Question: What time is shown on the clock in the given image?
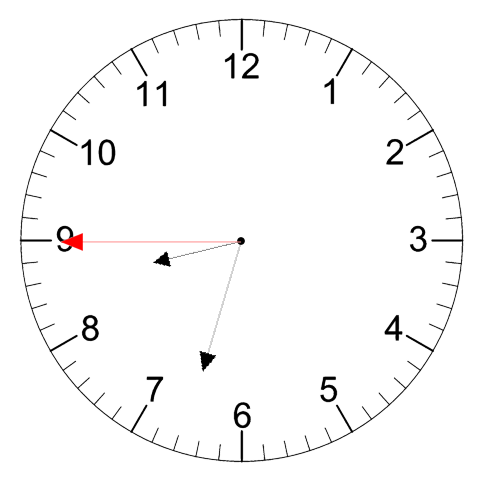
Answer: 08:32:45